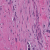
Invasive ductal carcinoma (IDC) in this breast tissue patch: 1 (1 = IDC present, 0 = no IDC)